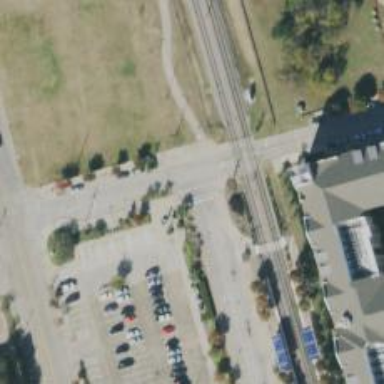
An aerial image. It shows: Busway road with separate sidewalks.